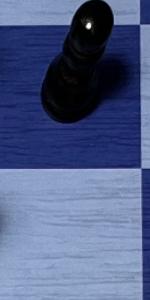
Label: Empty